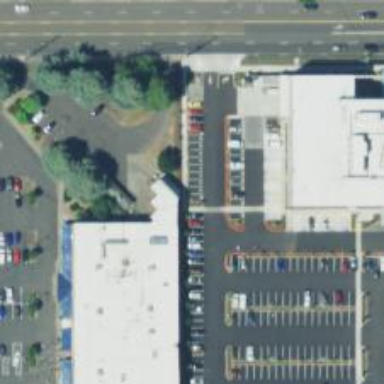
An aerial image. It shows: Parking space.